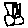
Label: house